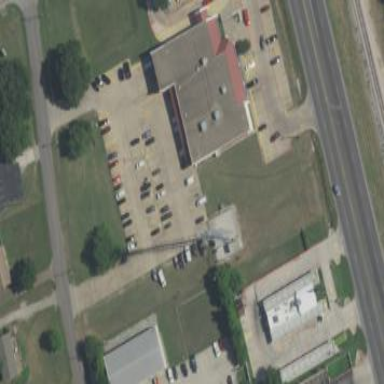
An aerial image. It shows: Building serving as post office.